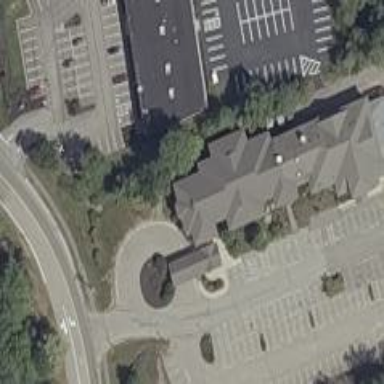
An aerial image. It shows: Office building.